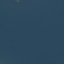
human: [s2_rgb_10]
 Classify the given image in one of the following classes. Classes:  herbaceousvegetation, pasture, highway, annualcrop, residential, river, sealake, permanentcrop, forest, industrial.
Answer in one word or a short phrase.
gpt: SeaLake